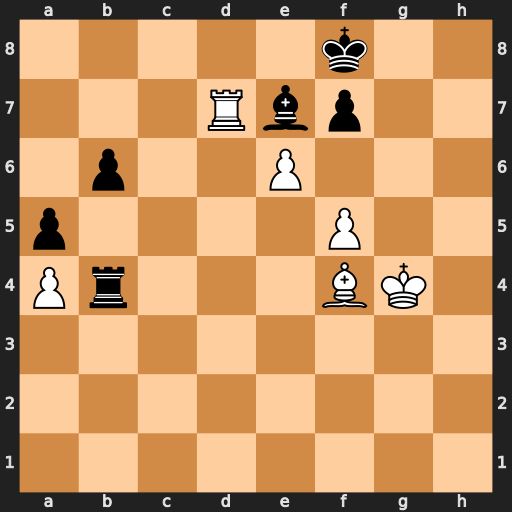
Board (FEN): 5k2/3Rbp2/1p2P3/p4P2/Pr3BK1/8/8/8
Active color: w
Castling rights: -
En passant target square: -
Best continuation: f6 Bxf6 Rxf7+